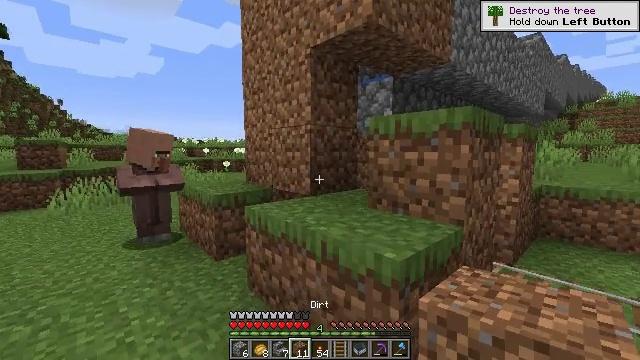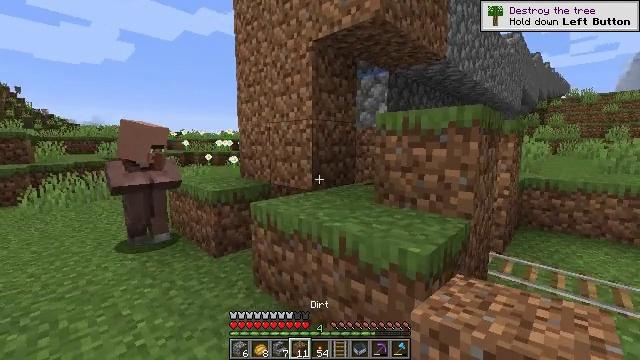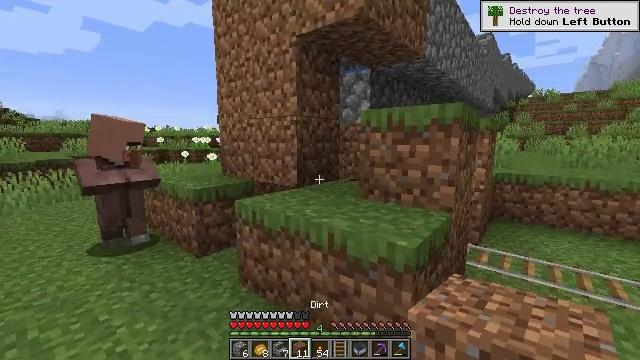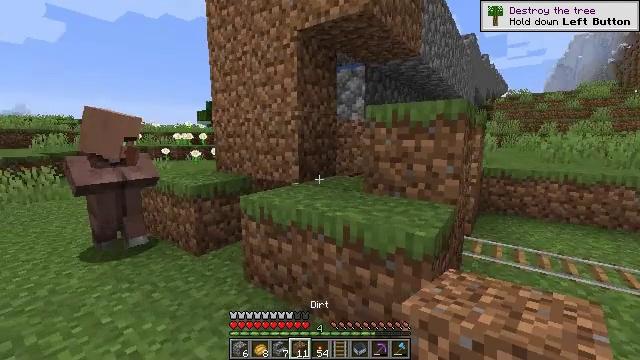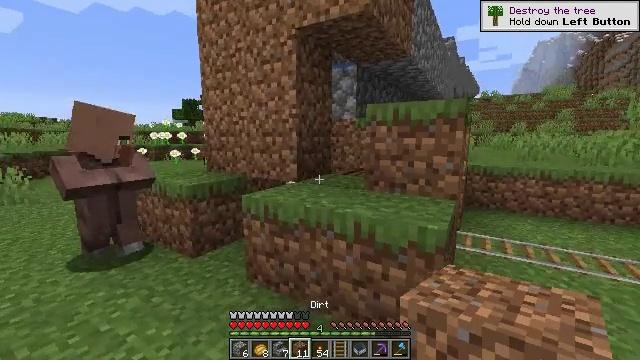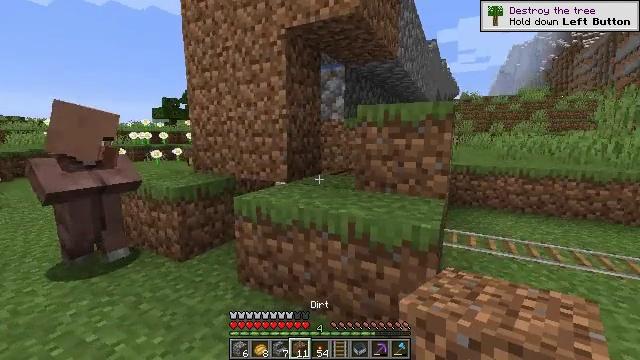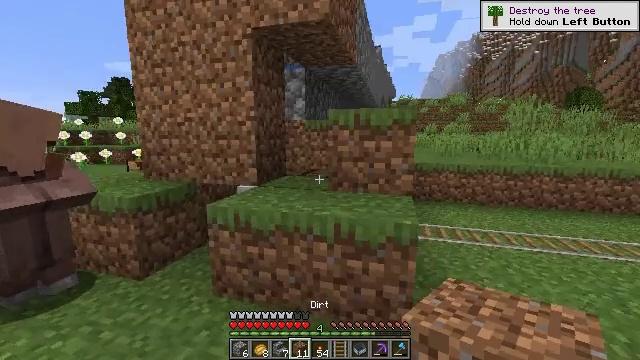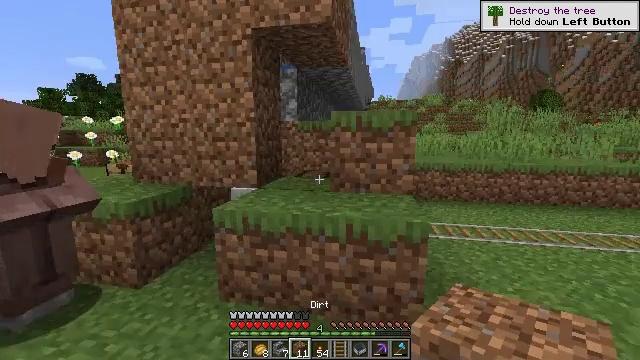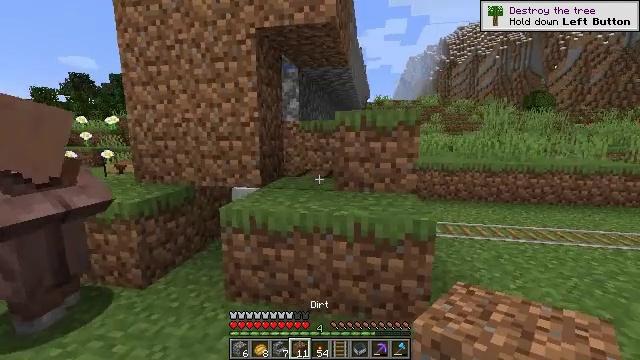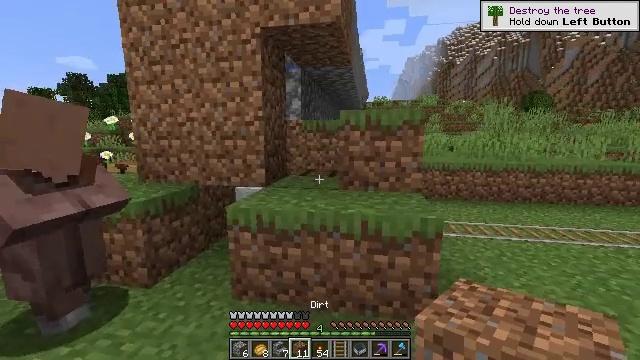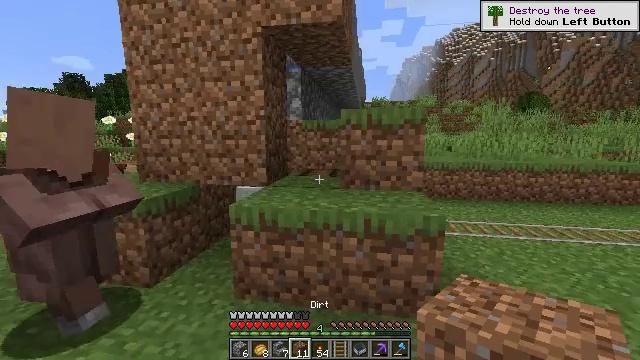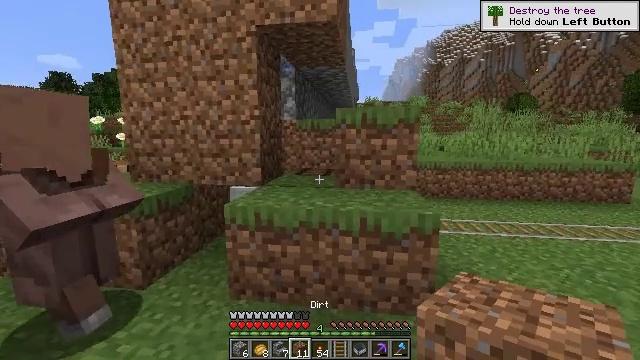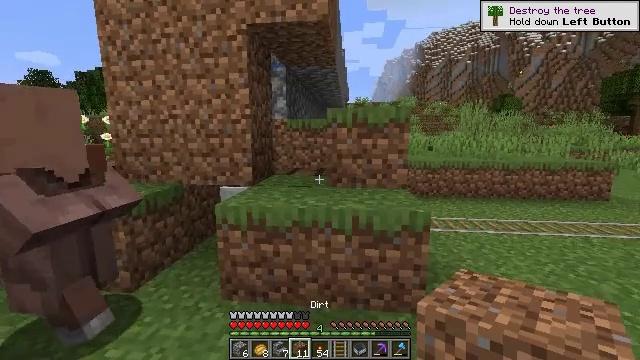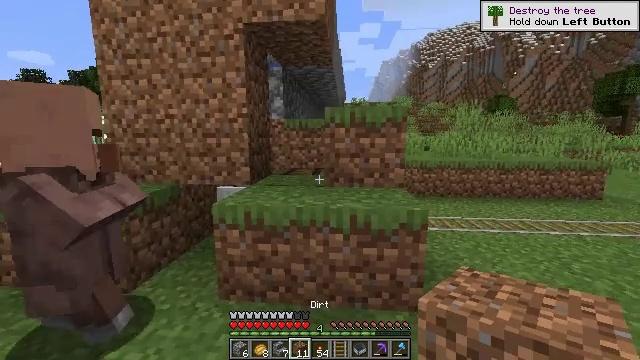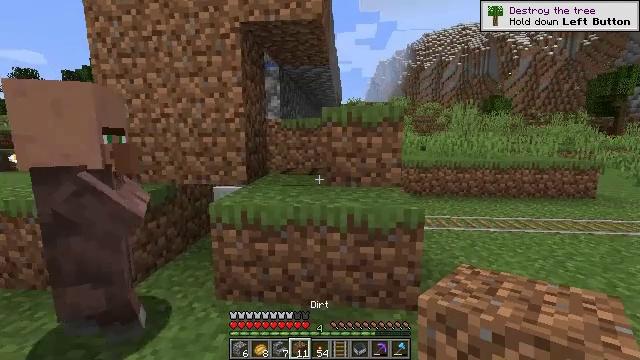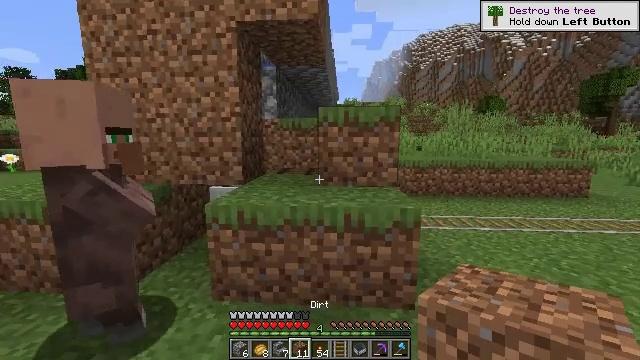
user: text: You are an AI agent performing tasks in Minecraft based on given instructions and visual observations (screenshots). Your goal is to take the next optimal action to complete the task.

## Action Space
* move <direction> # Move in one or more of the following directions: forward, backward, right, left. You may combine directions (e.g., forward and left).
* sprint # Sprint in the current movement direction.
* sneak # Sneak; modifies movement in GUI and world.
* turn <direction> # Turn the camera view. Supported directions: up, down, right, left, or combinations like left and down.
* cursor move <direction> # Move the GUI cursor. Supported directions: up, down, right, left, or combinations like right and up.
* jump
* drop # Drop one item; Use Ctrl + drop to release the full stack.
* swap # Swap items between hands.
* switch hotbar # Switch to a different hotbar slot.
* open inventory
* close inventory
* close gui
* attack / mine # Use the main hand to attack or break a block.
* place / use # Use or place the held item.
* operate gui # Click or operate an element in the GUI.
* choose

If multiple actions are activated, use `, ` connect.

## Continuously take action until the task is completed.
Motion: motion action
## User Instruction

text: Smash the barrel to get its contents.
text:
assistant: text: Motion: move left, turn right and down
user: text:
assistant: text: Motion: move left, turn right
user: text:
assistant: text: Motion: move left, turn right
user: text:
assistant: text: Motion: move left, turn right
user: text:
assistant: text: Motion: move left, turn right
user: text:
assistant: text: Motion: move left, turn right
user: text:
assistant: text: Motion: move left, turn right
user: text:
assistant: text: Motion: no_op
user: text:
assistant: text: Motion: no_op
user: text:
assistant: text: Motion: no_op
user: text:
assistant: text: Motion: turn right
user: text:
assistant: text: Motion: turn right
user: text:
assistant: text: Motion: no_op
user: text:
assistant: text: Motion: no_op
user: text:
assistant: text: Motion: no_op
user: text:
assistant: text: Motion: no_op
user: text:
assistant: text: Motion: no_op
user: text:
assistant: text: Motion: no_op
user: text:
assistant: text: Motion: no_op
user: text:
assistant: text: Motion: no_op
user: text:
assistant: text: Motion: no_op
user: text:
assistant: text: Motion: no_op
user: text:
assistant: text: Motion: no_op
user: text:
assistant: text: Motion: no_op
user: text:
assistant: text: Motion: no_op
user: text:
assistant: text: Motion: no_op
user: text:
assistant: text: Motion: no_op
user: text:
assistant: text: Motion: no_op
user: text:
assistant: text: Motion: no_op
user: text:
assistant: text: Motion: no_op